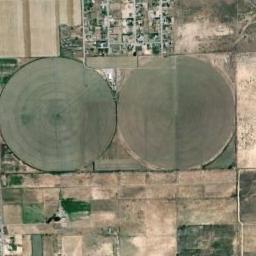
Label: circular_farmland